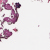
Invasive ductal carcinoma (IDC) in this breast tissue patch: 0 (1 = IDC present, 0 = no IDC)